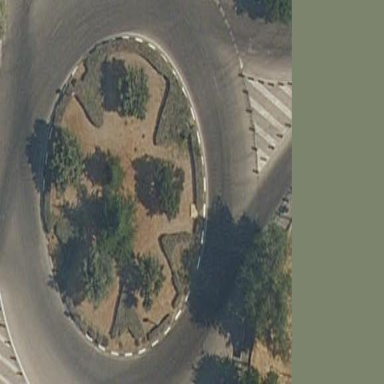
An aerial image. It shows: Residential road with roundabout.